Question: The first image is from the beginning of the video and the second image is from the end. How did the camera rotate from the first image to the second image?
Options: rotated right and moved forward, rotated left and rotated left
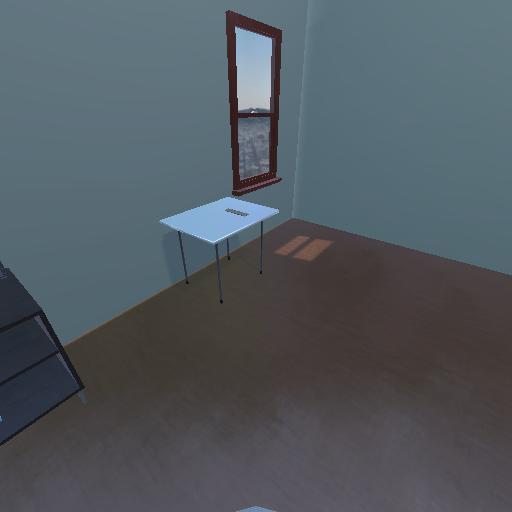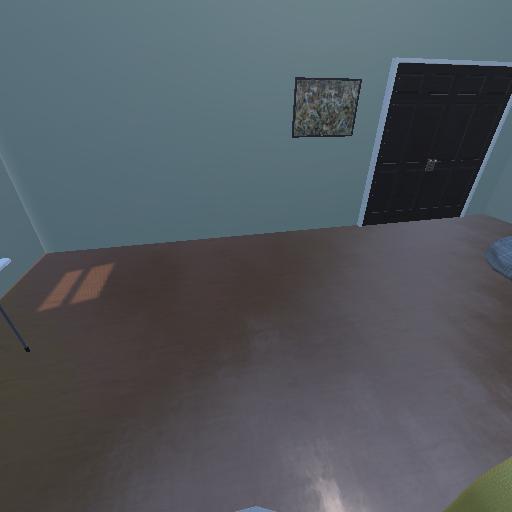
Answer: rotated right and moved forward